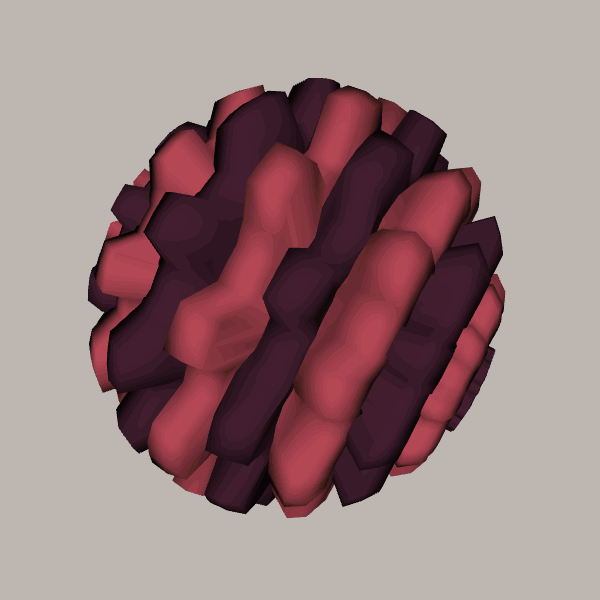
Background: light